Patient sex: M
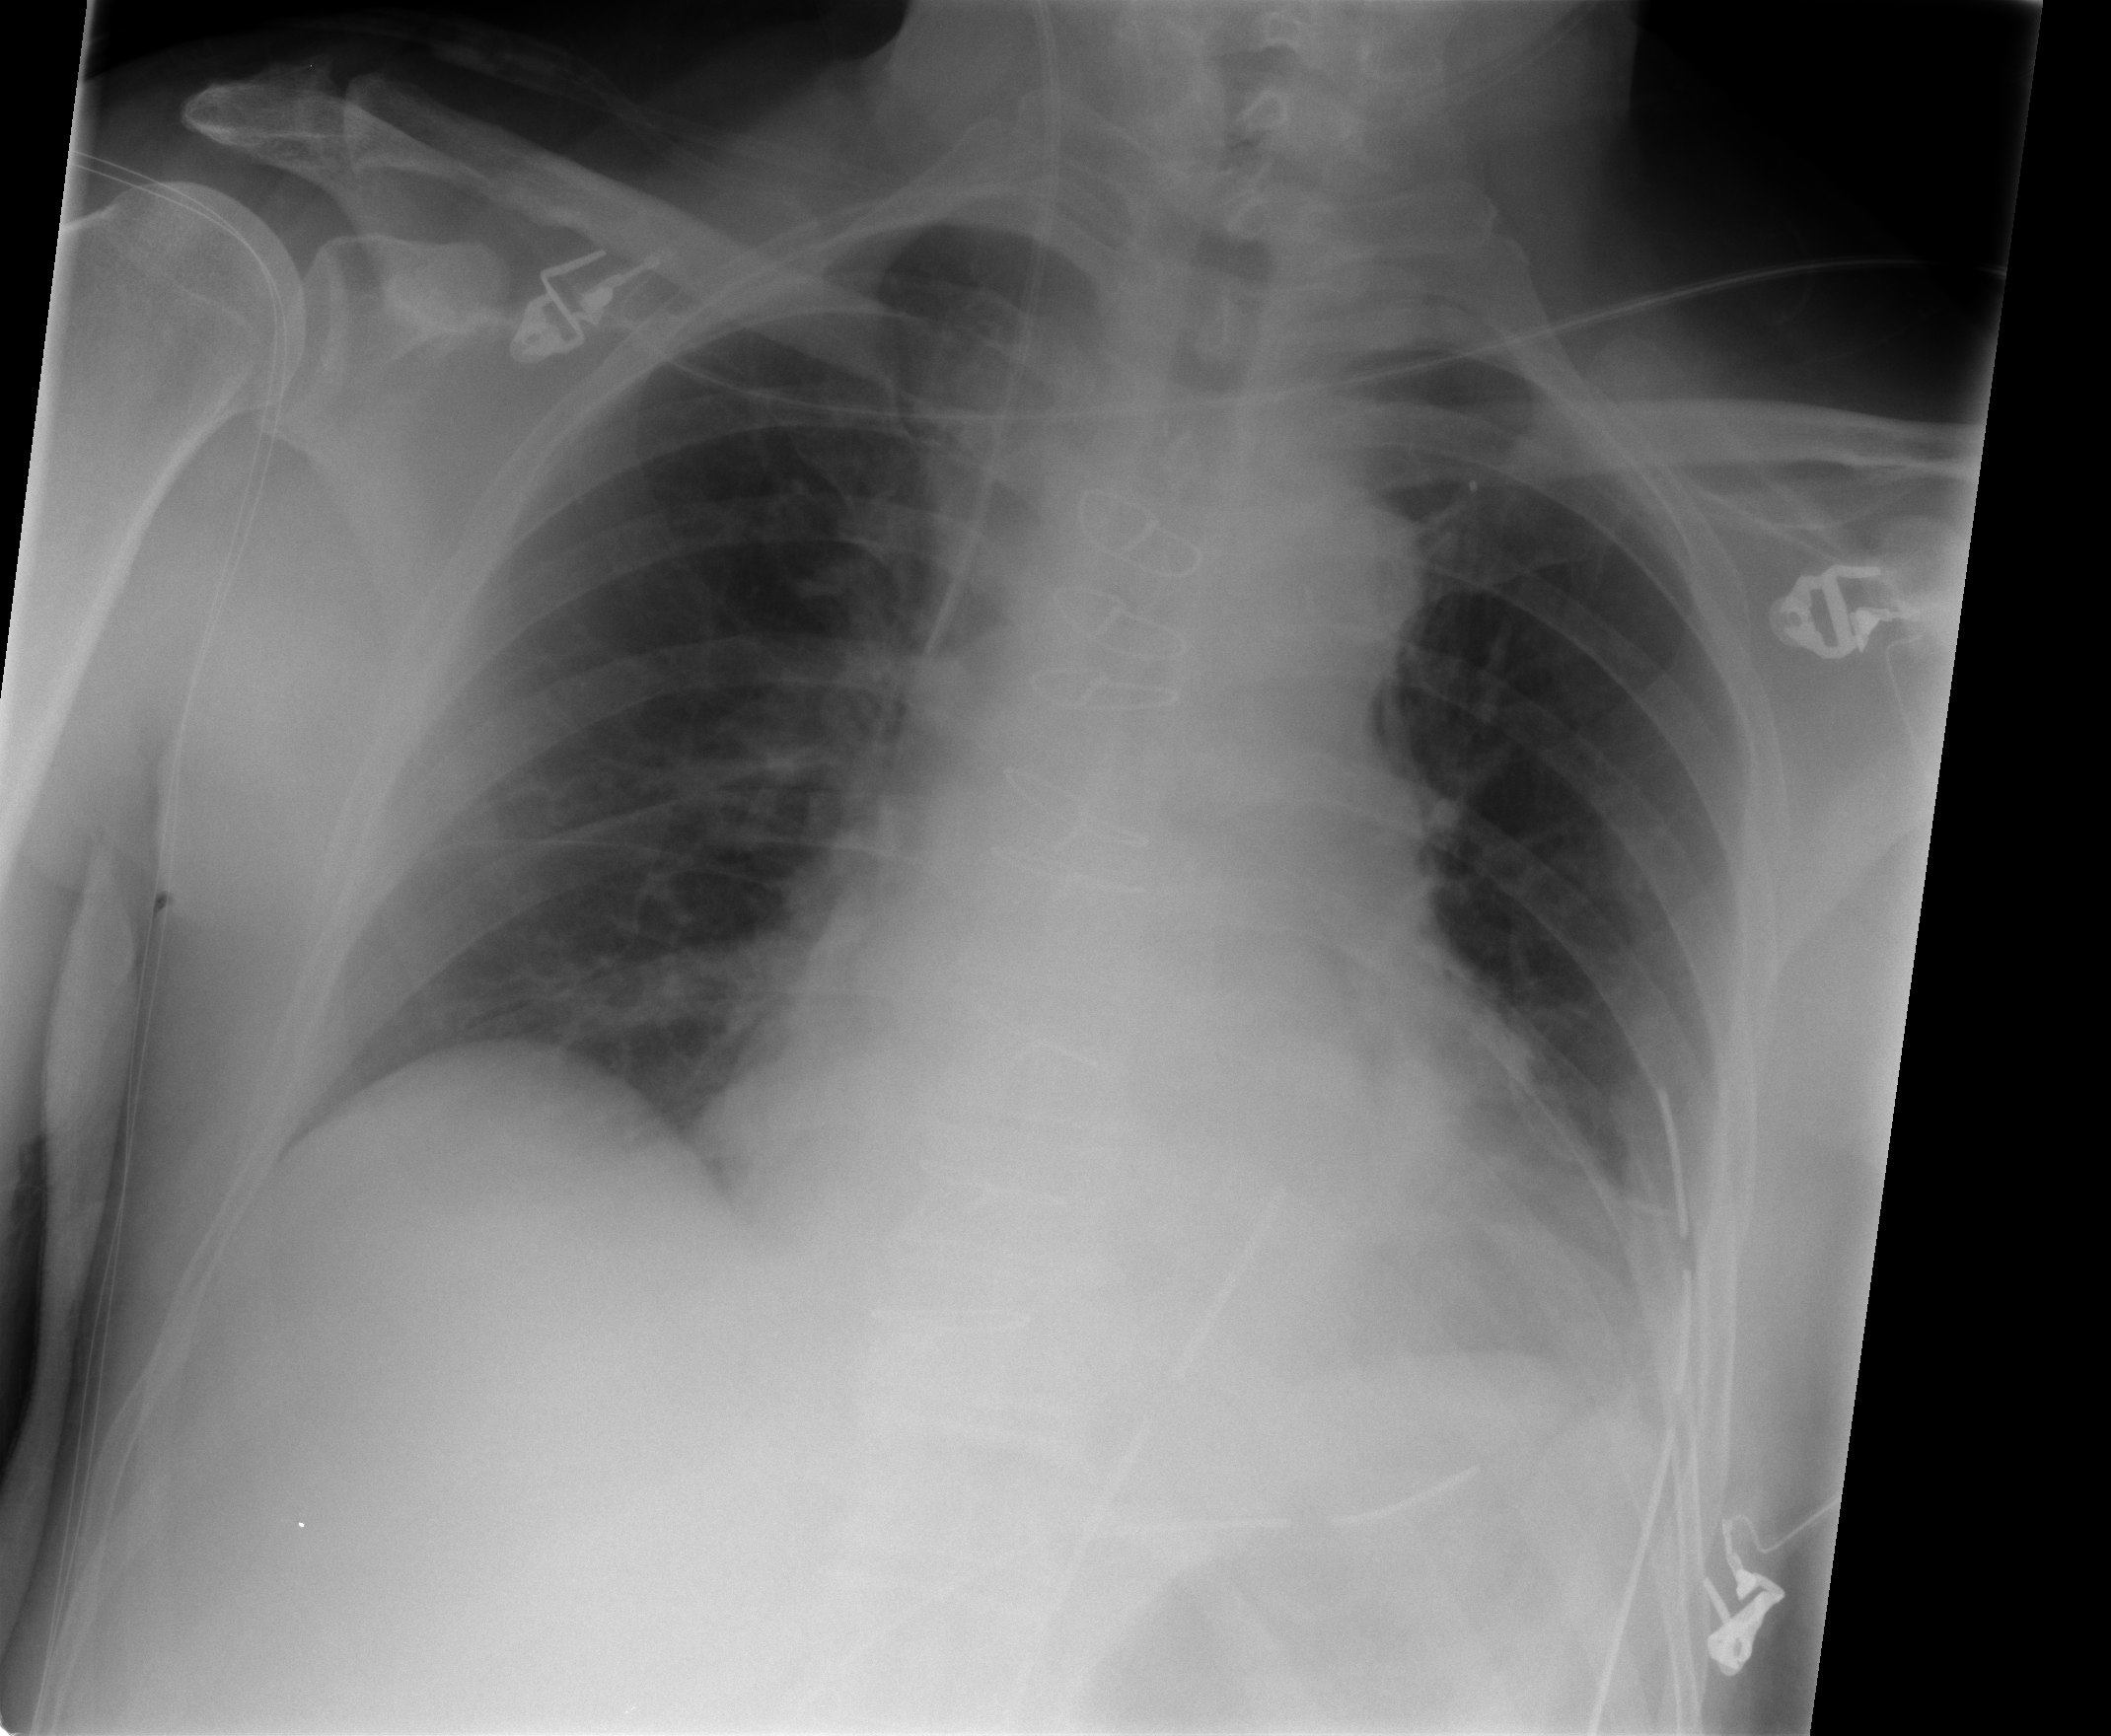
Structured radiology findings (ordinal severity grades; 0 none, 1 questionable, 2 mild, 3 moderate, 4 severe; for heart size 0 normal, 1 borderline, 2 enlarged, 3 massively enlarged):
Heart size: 1
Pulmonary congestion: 0
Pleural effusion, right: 0
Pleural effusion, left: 2
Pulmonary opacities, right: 0
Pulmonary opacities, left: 0
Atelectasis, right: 0
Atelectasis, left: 2